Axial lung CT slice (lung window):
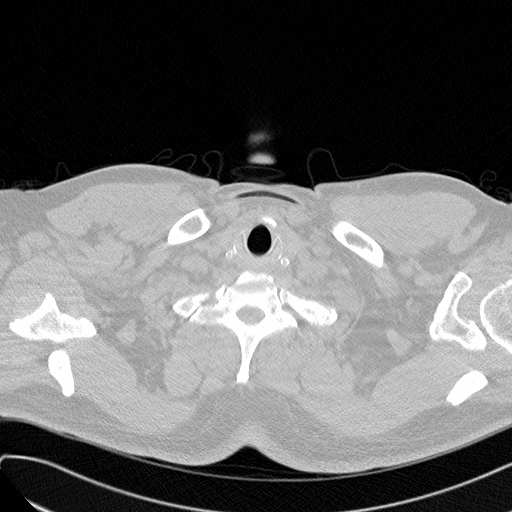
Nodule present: no